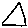
Label: triangle